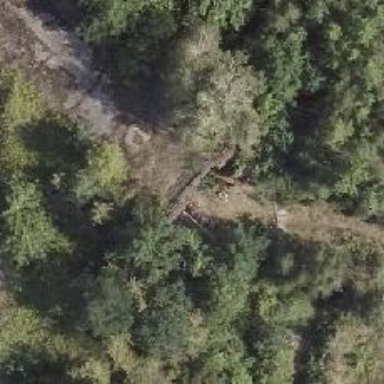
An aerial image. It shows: Abandoned railway tunnel.